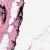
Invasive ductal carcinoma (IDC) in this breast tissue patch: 0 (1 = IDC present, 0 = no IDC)